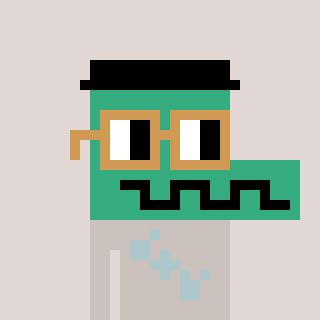
a pixel art character with square brown glasses, a crocodile-shaped head and a foggrey-colored body on a warm background